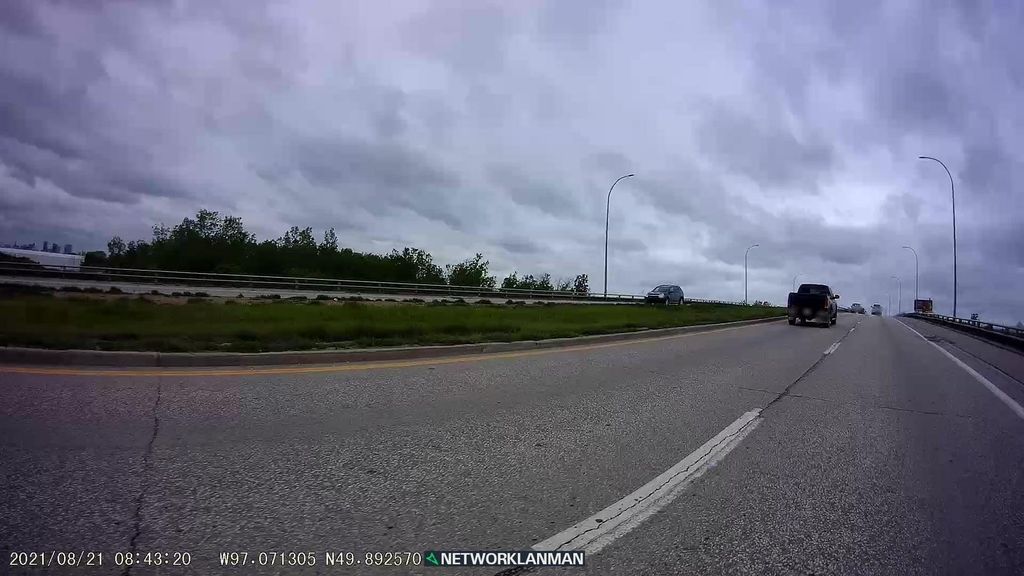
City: winnipeg